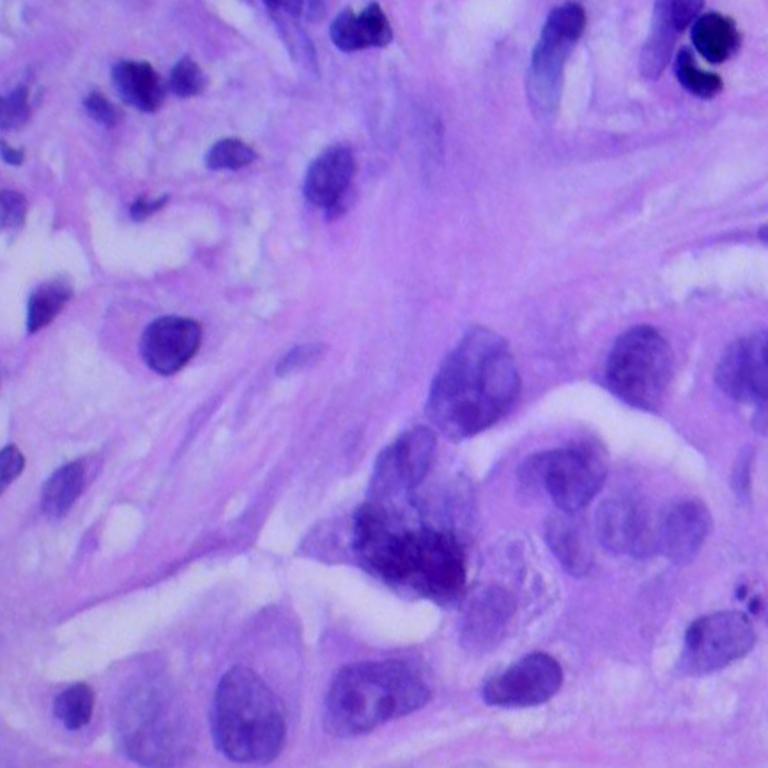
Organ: lung
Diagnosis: adenocarcinomas